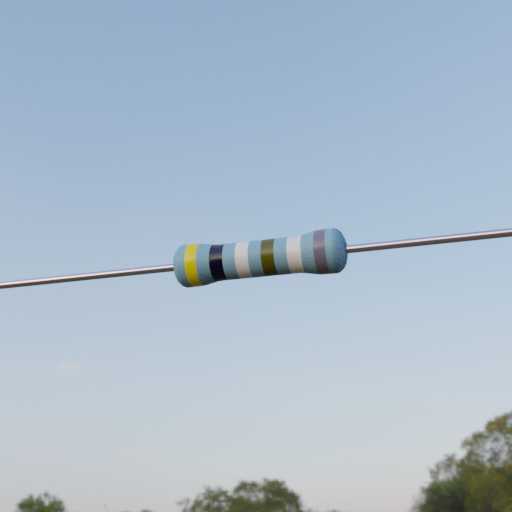
Resistor colour bands (in order): yellow, black, white, brown, white, gray